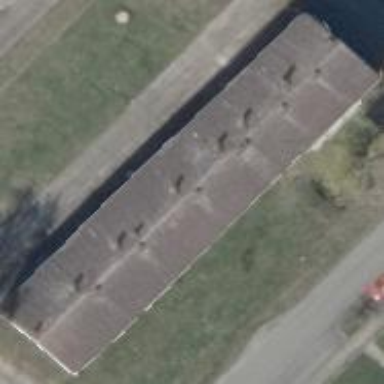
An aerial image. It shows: View of apartment building.